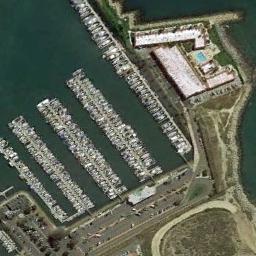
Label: harbor